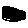
Label: moon